Field crop: tomato
Growth stage: 1
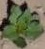
Species: solanum